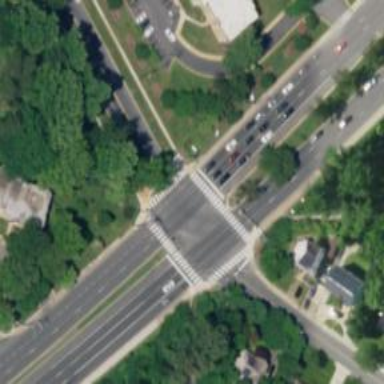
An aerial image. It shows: Marked crossing with pedestrian island.